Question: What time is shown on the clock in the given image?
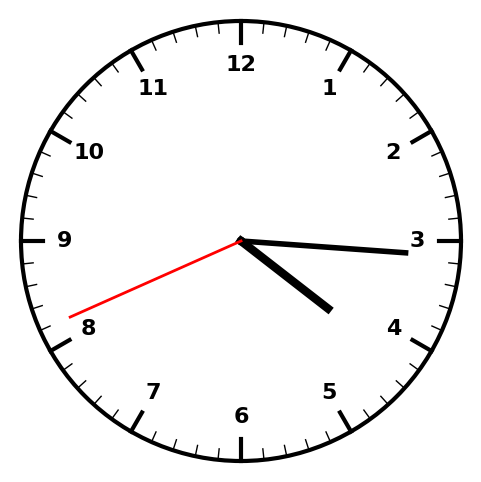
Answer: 04:15:41